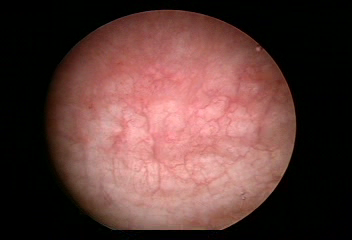
Modality: WLC
Class: Normal mucosa
Bladder cancer association: No